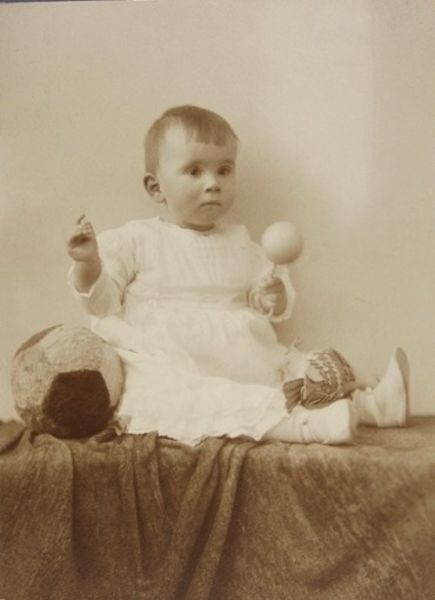
Titel: Renate Scholz
Künstler: Minya Diez-Dührkoop
Standort: Hamburg
Institution: Museum für Kunst und Gewerbe Hamburg
Schlagwörter: silber, bildnis, portrait, baby, foto, fotografie, photographie, photo, spielzeug, kinderspielzeug, lichtbild, silbergelatine, konterfei, brom, bildwerke, spielwaren, angewandte und bildende kunst, hessische systematik, porträt, säugling, silbergelatinepapier, bromsilbergelatinepapier, entwicklungspapier, gelatinepapier, schwarzweißpositivverfahren, silbersalzverfahren, schwarzweißfotografie, porträtfotografie, porträtphotographie